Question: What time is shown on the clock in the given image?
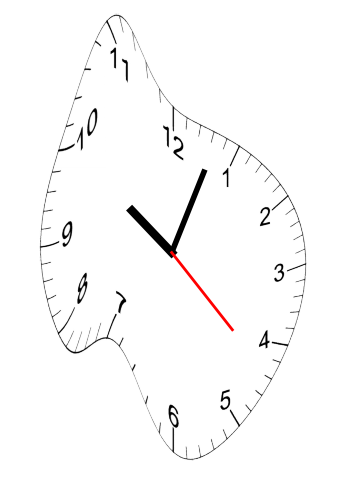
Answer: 10:03:22